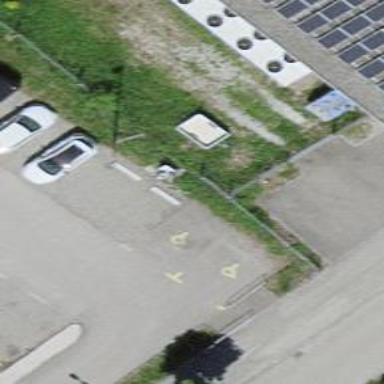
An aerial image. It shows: Charging station.